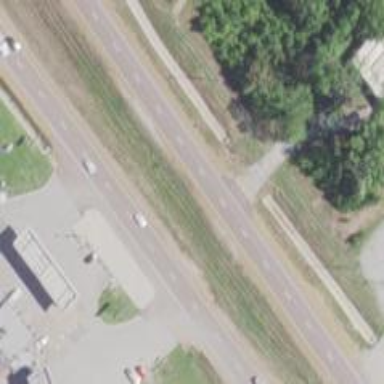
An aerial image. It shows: Trunk expressway with asphalt surface. It is dual carriageway.